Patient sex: M
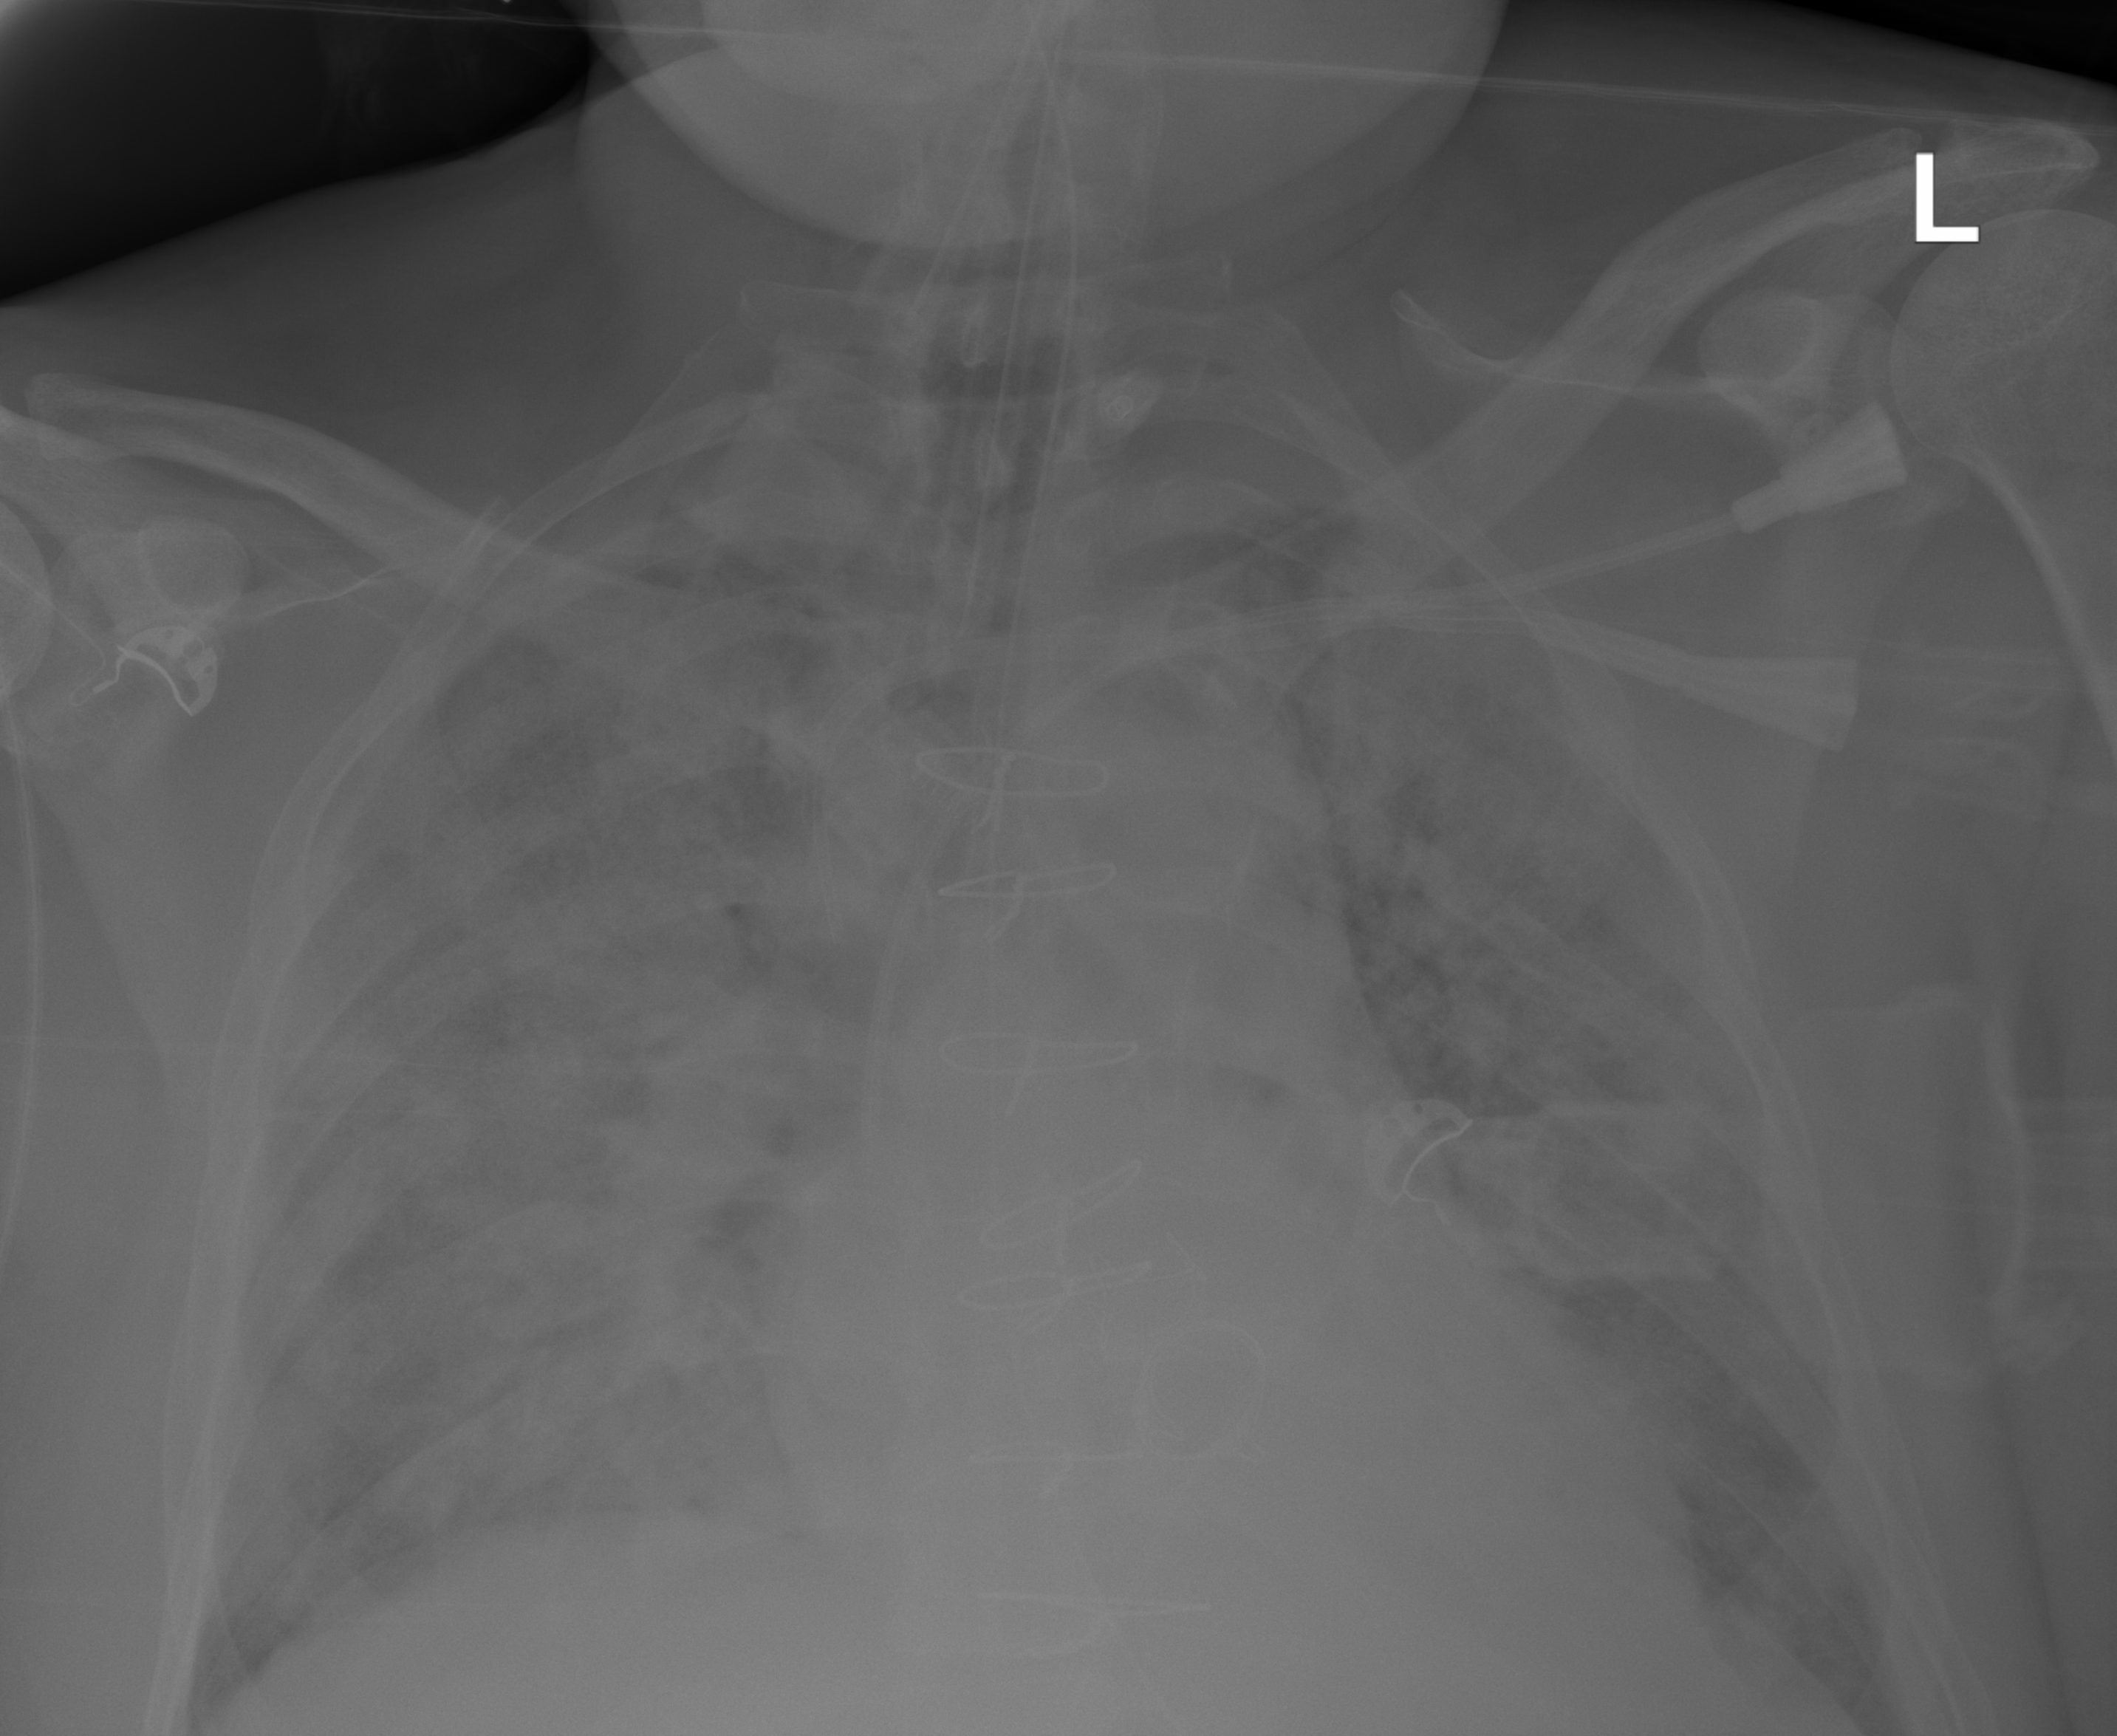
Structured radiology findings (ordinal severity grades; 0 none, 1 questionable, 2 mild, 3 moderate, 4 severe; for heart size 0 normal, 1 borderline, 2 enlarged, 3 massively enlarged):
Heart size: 1
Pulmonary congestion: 3
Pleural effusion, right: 0
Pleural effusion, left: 0
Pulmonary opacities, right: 3
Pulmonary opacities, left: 3
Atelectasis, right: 2
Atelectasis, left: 2